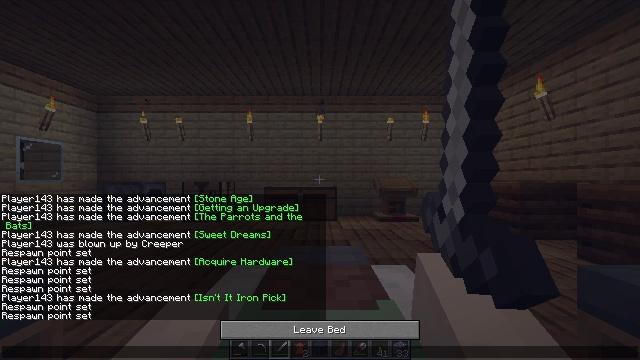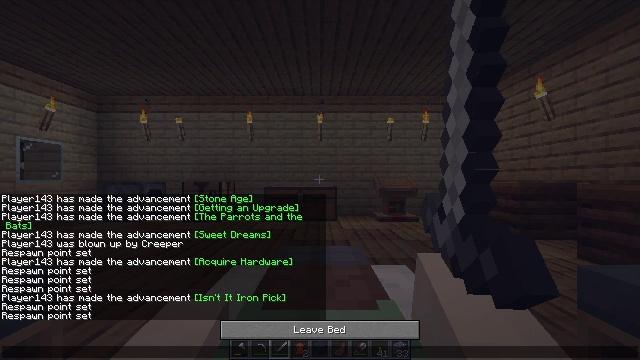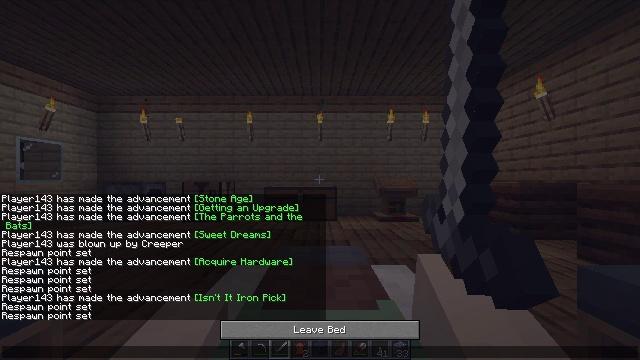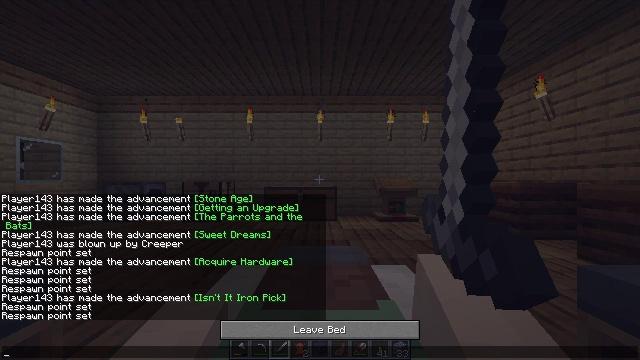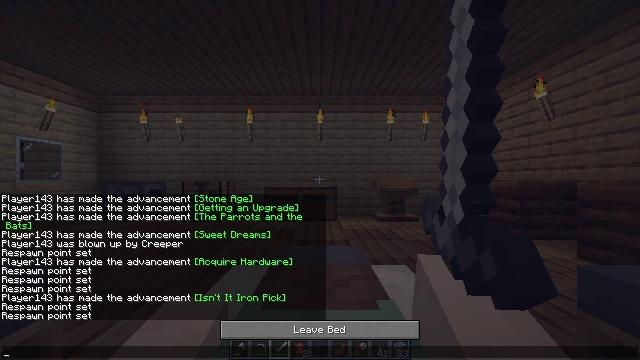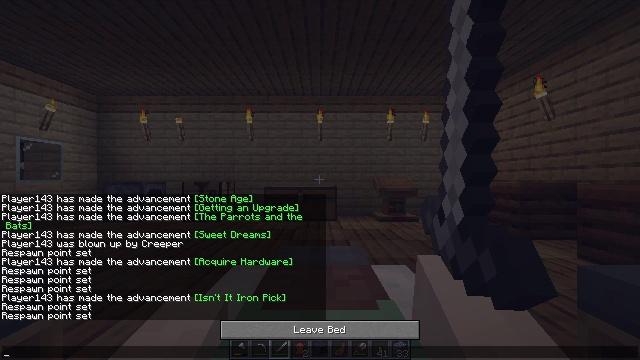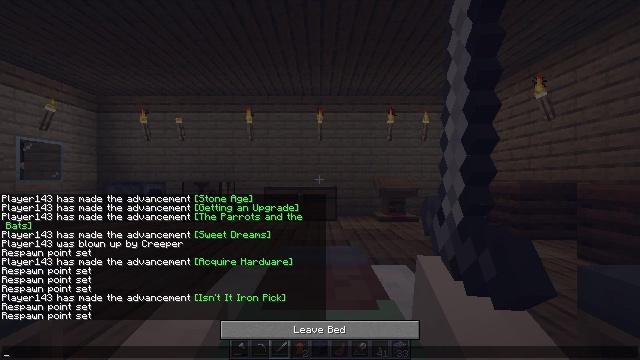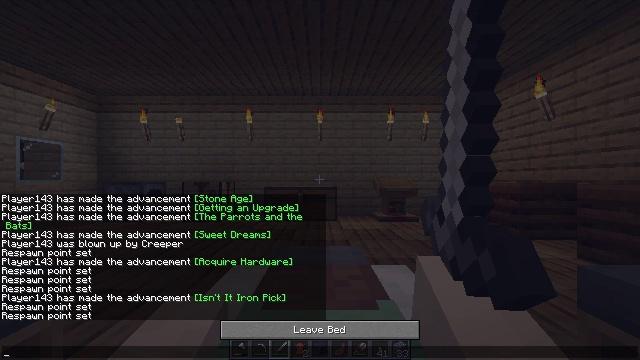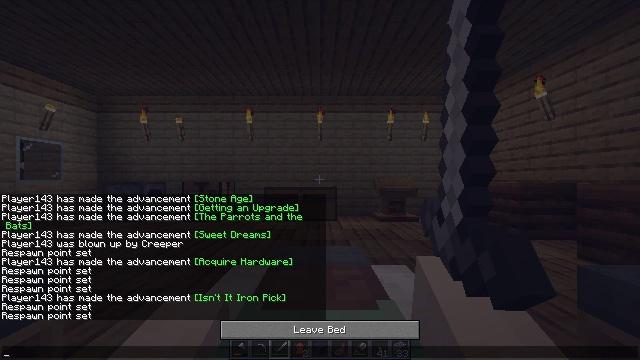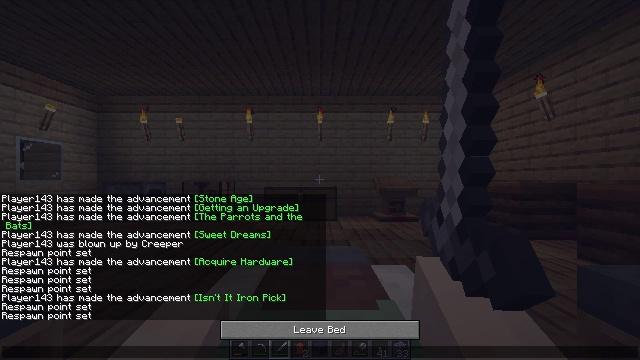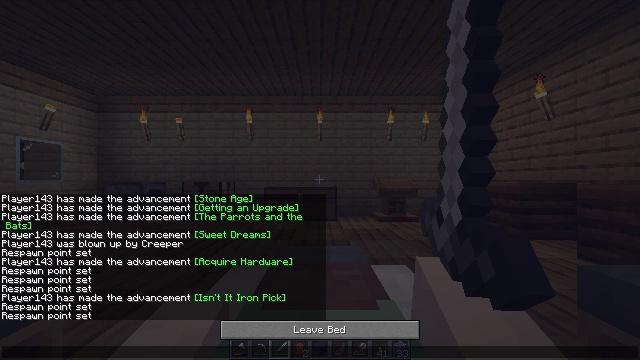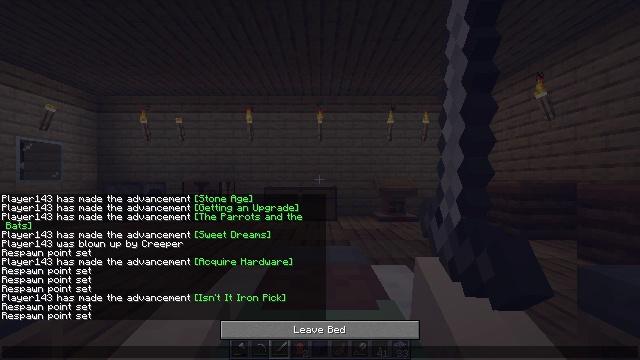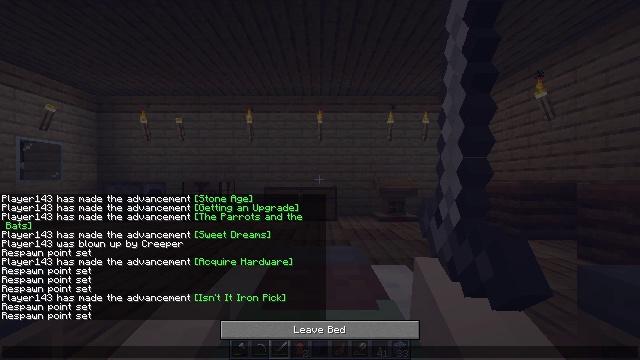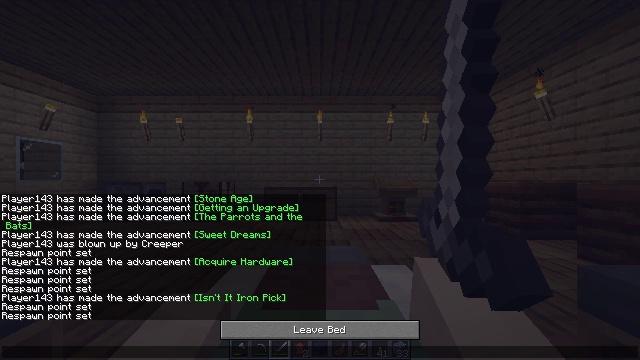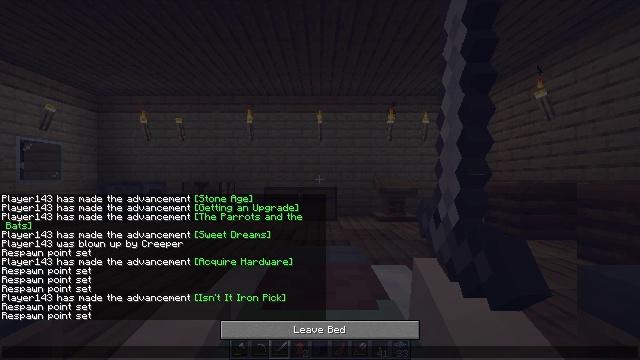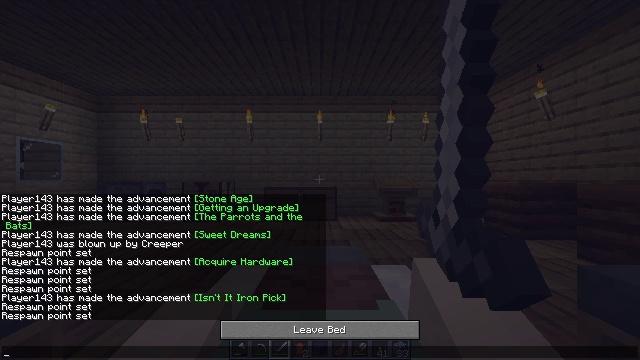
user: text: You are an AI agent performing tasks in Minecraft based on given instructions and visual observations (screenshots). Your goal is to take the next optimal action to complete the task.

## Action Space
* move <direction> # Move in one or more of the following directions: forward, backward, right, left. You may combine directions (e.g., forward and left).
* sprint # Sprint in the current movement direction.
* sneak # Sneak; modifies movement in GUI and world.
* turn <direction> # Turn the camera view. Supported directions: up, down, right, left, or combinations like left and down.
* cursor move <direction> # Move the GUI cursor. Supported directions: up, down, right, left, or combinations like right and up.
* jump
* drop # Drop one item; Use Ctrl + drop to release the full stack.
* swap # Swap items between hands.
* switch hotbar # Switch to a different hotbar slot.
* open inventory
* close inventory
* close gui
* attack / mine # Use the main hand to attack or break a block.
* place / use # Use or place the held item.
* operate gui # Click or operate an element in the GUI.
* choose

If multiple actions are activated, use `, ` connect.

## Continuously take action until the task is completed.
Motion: motion action
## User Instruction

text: Mine beetroots from the garden.
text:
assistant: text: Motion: cursor move left
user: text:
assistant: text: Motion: no_op
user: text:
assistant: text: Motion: cursor move right and down
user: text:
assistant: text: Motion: cursor move right
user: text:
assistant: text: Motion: cursor move right and down
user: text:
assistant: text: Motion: cursor move right
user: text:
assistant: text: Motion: cursor move right
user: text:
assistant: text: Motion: no_op
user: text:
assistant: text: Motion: no_op
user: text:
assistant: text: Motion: no_op
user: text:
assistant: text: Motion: no_op
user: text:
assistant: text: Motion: no_op
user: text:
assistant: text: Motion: no_op
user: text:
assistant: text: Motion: no_op
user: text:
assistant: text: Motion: no_op
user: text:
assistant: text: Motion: no_op
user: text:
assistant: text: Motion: no_op
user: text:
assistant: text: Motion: no_op
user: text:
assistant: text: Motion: no_op
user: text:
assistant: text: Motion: no_op
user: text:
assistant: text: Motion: no_op
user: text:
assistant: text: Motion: no_op
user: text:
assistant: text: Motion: no_op
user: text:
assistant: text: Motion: no_op
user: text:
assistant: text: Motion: no_op
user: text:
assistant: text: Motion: no_op
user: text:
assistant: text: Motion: no_op
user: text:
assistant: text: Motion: no_op
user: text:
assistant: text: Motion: no_op
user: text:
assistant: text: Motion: no_op